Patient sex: M
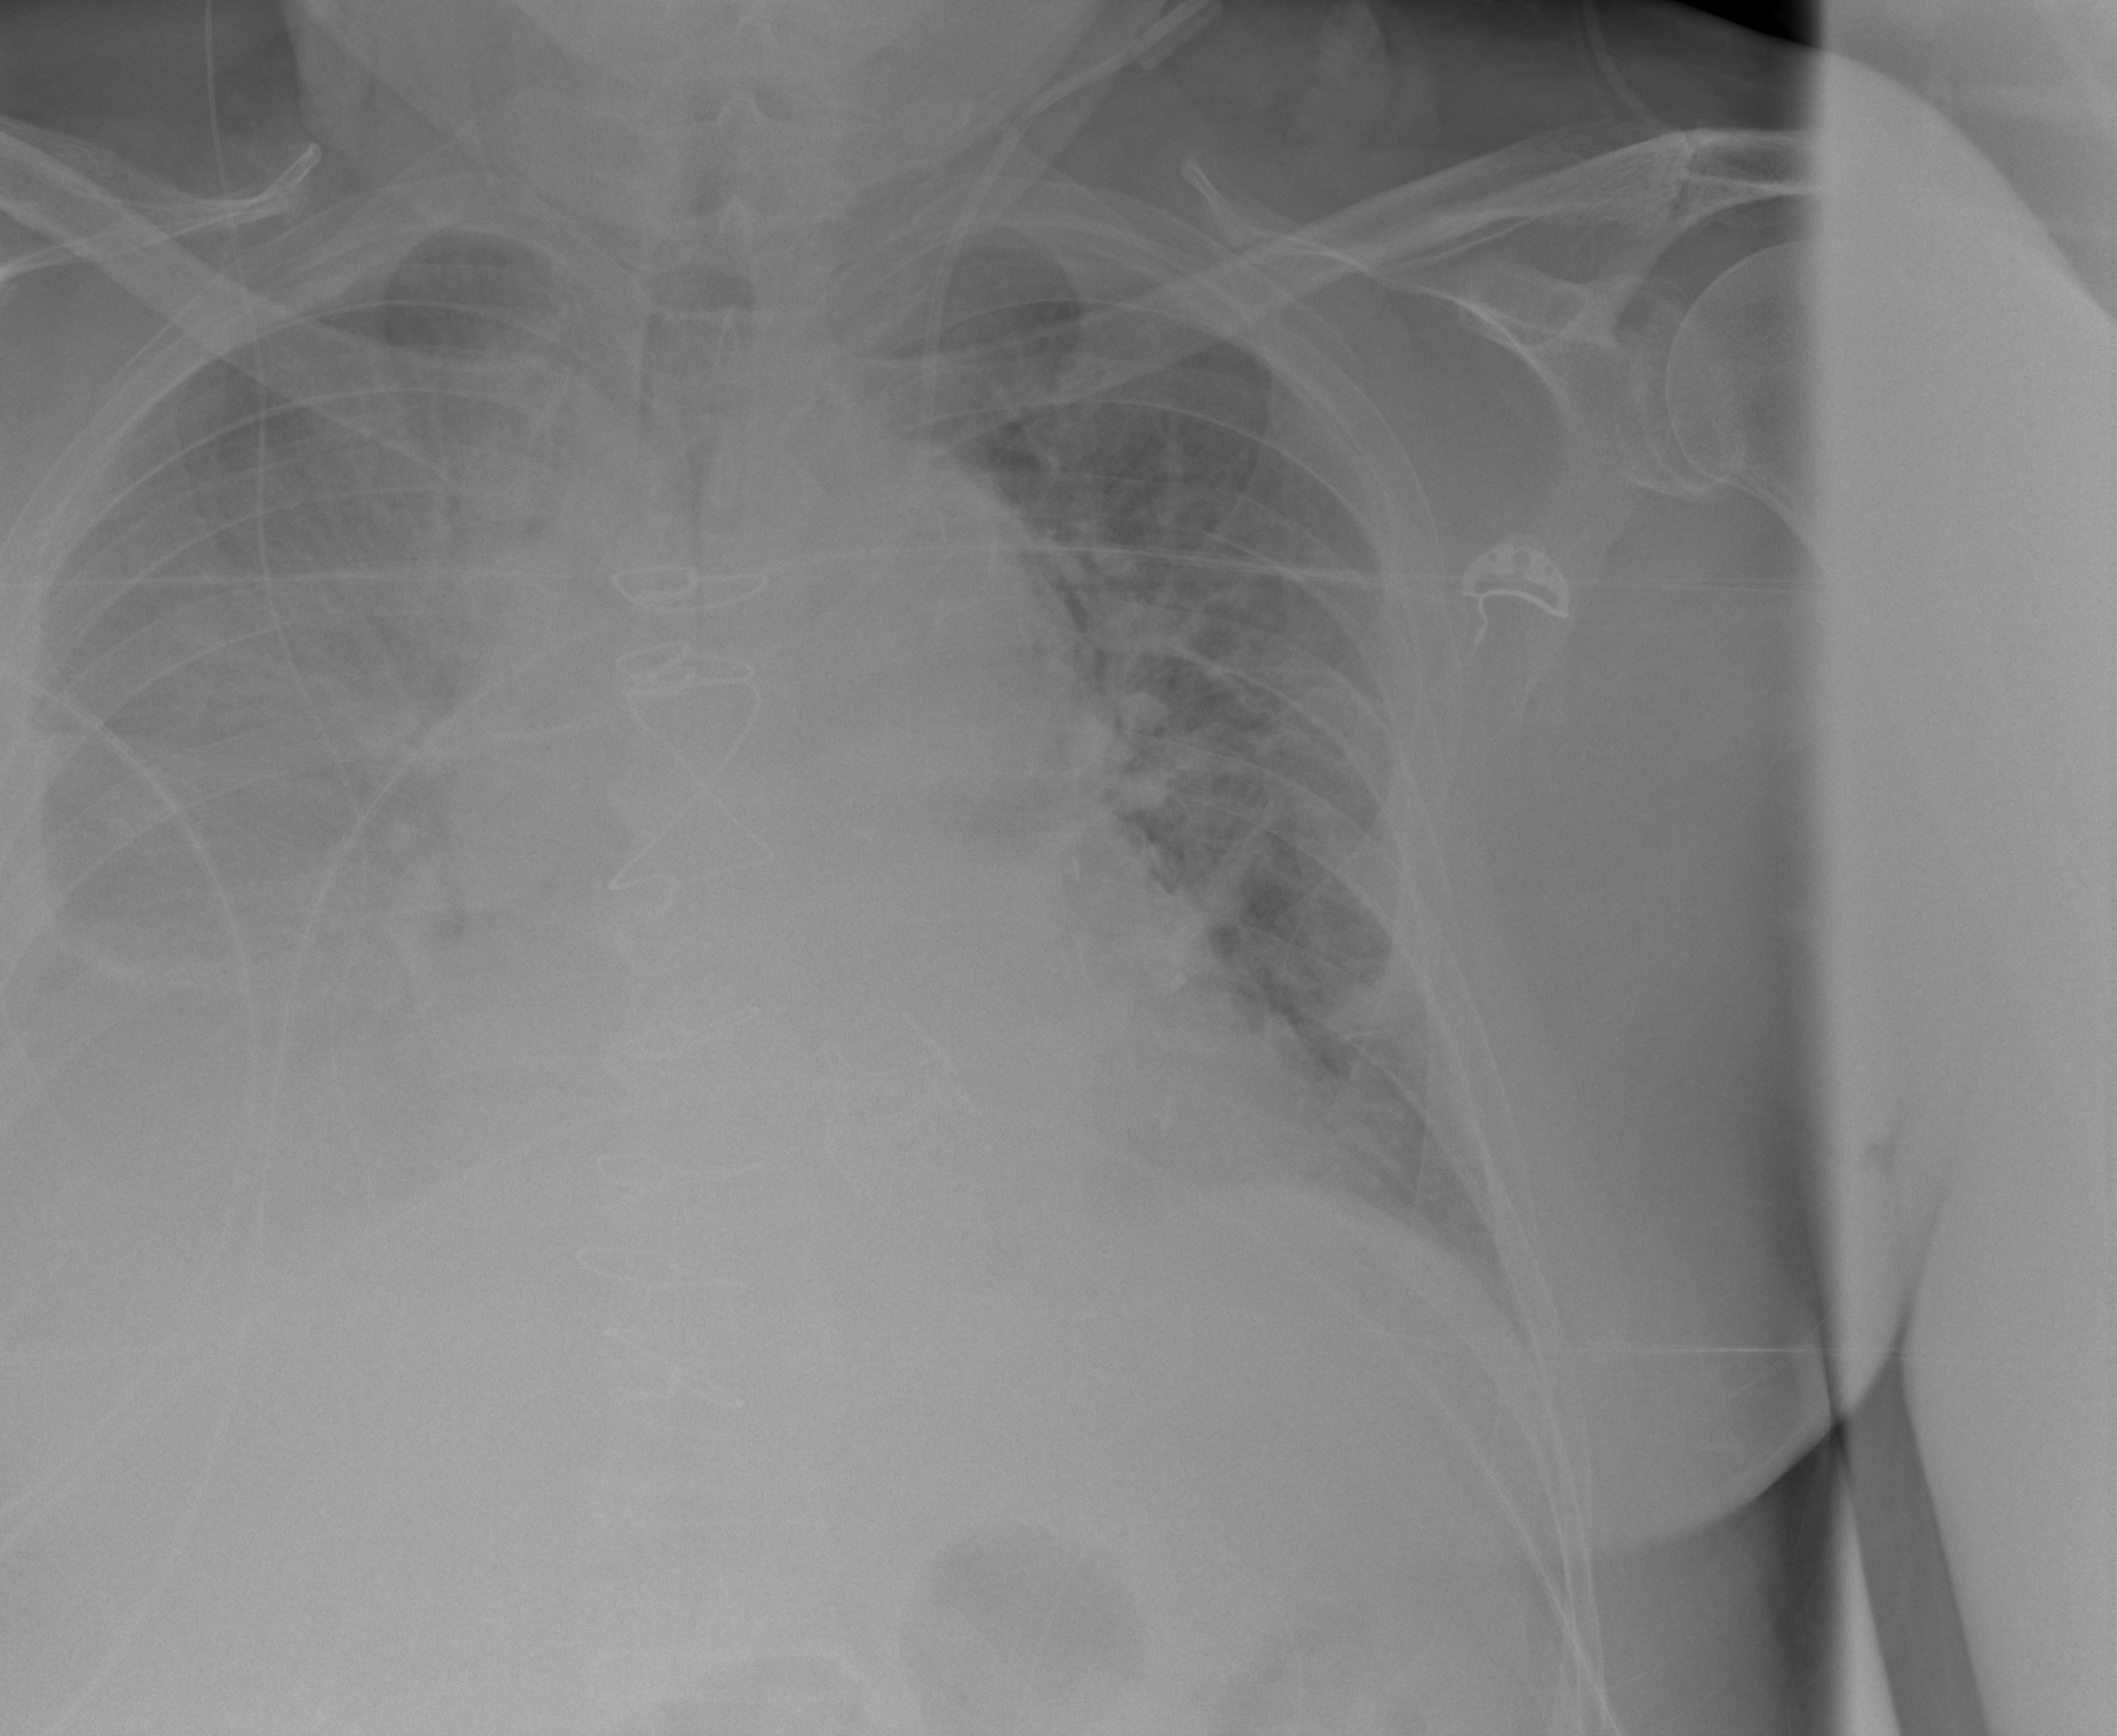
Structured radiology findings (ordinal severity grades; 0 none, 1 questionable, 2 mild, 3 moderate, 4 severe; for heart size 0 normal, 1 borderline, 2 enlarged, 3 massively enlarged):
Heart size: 2
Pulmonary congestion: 3
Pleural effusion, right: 3
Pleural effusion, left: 2
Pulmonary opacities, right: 2
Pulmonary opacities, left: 2
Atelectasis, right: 3
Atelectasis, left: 2